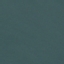
Land use / land cover class: SeaLake